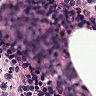
Metastatic tissue present: no